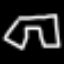
Label: pants